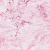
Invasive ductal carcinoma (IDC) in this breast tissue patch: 0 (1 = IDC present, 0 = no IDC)